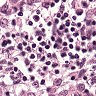
Metastatic tissue present: yes